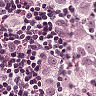
Metastatic tissue present: yes